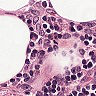
Metastatic tissue present: no